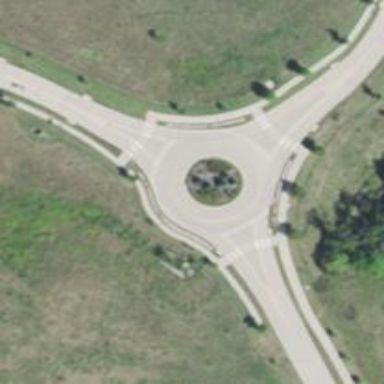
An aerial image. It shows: Unclassified road leading to roundabout junction.